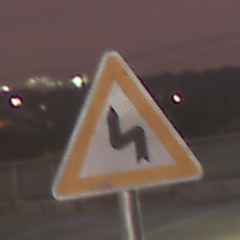
Verkehrszeichen: DoppelkurveZunaechstLinks
Umgebung: Outdoor, Urban
Tageszeit: SunriseSunset
Wetter: PartlyCloudy
Licht: Artificial
Jahreszeit: NotSpecified
Kontrast: HighContrast